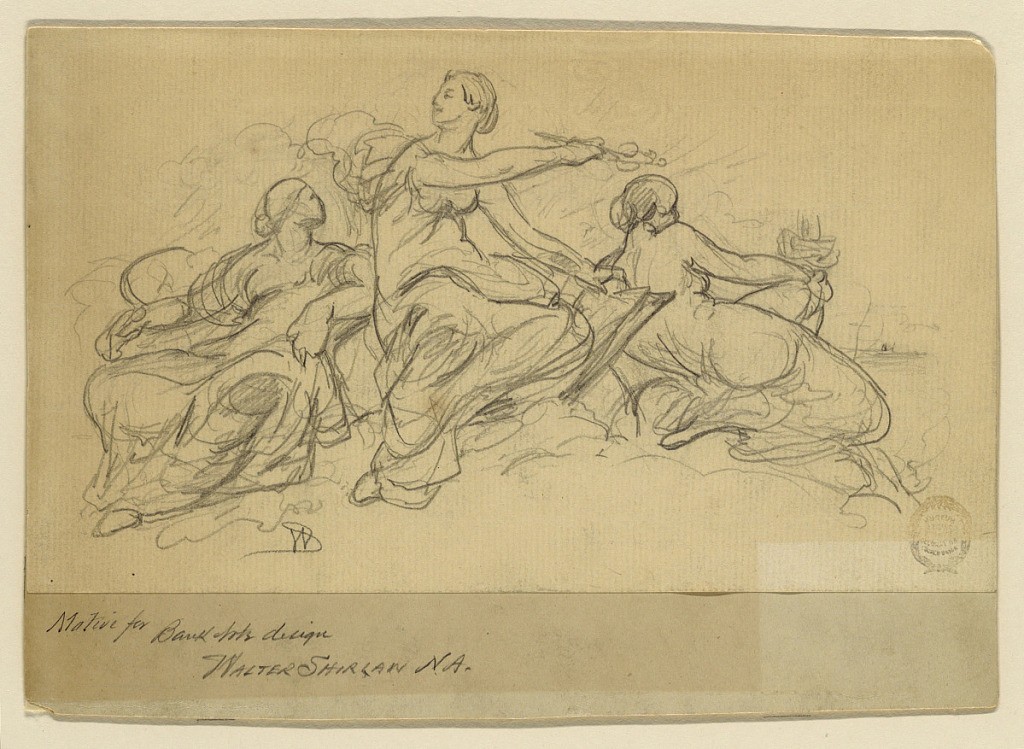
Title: Commerce (Motif for Bank Note Design)
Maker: Walter Shirlaw, American, b. Scotland, 1838–1909
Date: ca. 1895
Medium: Graphite on cream wove paper
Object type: Drawing
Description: A group of three women seated on clouds. The two left figures are shown frontally, the right one is turned away. The head of the central figure is raised. She carries a caduceus in her right hand and leans her left hand upon a book.